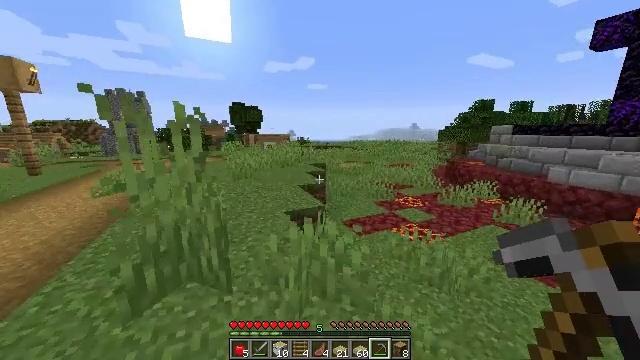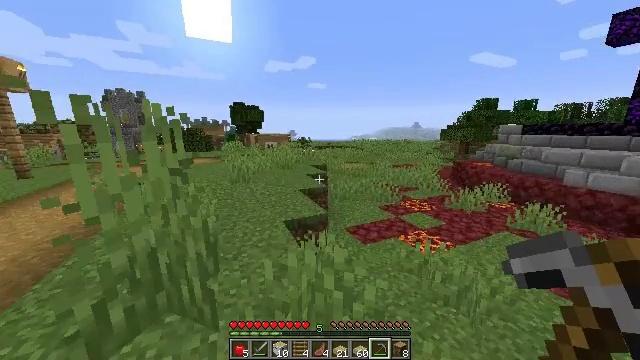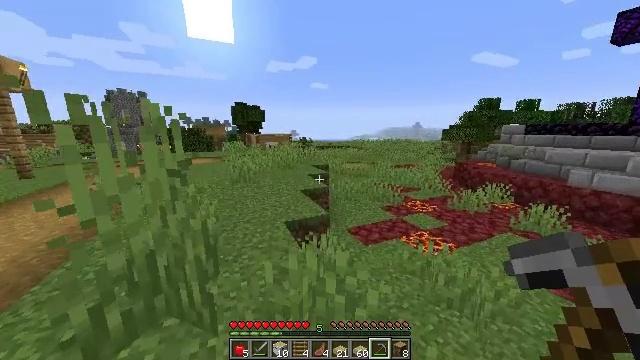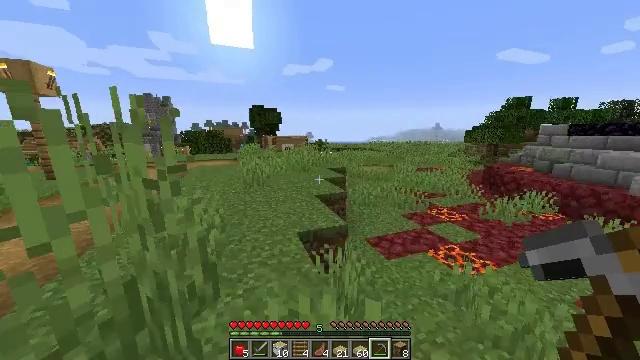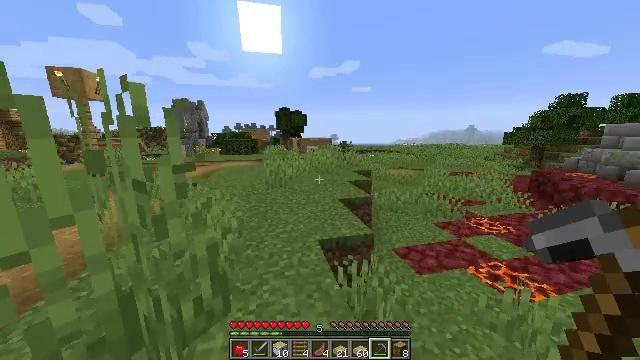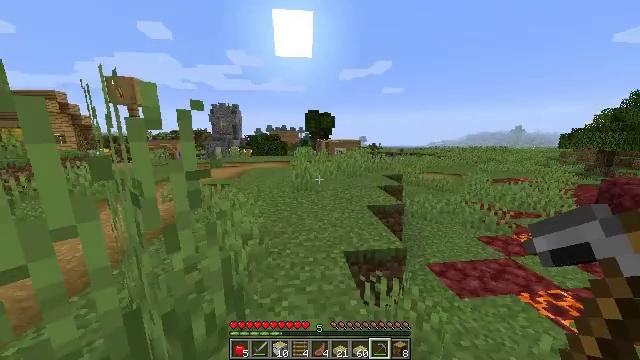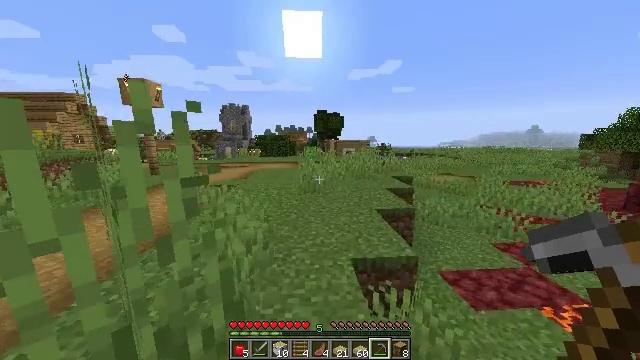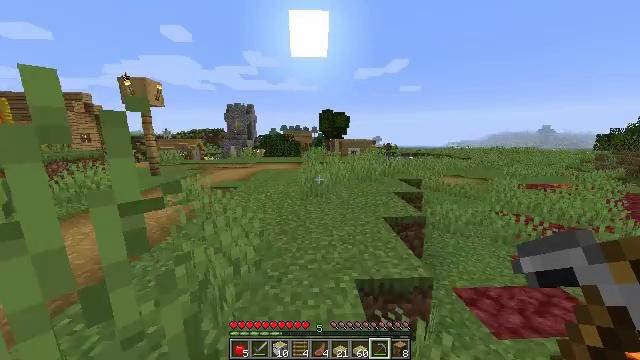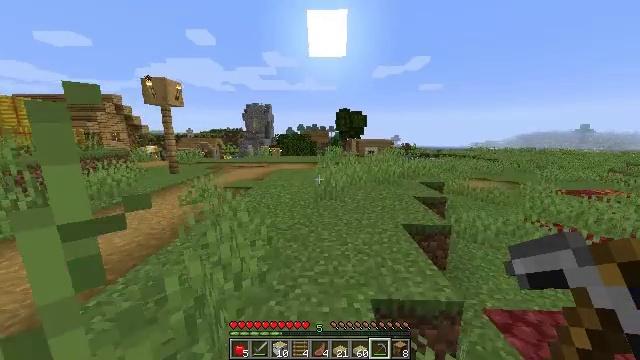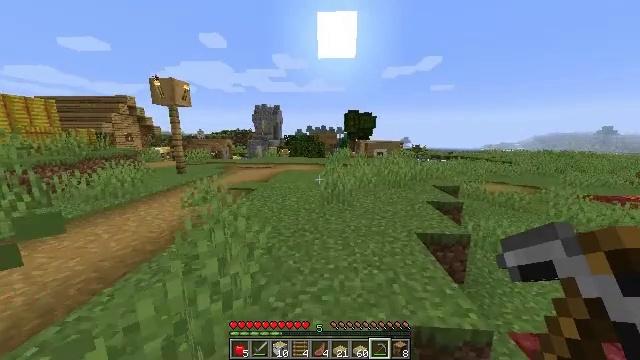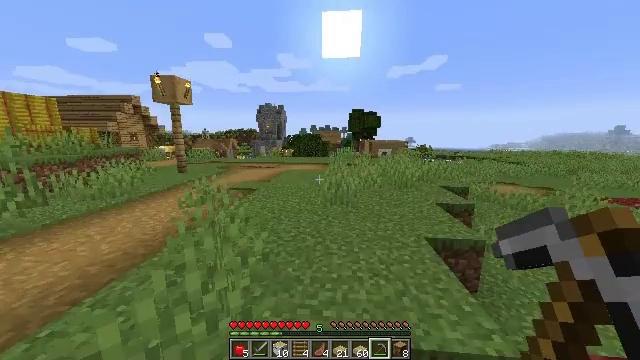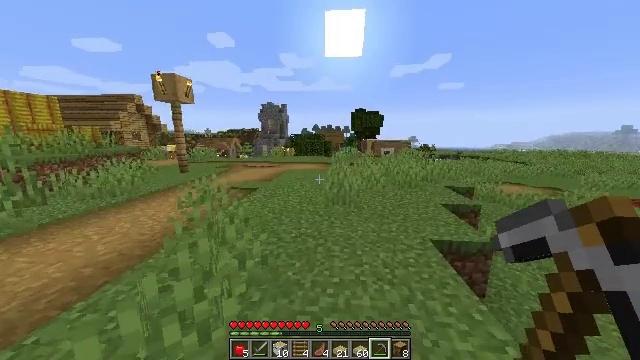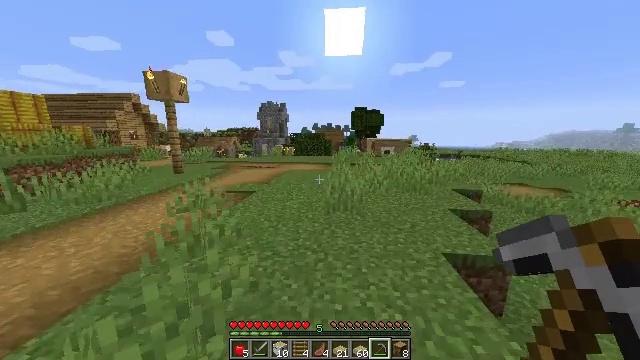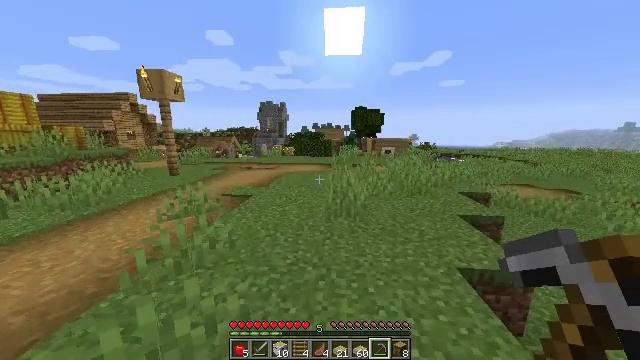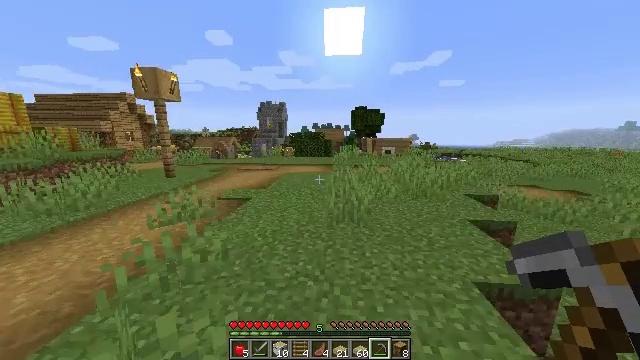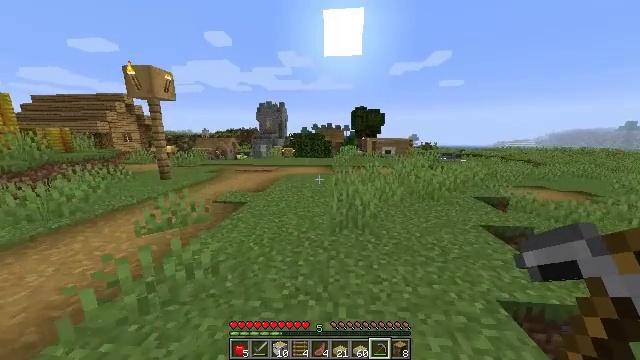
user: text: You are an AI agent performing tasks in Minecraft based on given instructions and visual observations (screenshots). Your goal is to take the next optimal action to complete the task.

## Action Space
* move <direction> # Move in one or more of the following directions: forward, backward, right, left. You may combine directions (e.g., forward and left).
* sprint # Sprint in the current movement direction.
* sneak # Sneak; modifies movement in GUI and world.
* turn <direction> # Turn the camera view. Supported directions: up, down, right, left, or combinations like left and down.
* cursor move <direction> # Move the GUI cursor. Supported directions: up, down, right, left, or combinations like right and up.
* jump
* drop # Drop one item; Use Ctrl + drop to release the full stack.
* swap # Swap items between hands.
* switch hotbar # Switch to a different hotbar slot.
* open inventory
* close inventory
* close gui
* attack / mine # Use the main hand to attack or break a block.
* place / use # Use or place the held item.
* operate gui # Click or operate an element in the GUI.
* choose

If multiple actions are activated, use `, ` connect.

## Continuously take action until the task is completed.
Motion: motion action
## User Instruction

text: Collect birch planks to craft a birch door.
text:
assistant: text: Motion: move forward, sprint
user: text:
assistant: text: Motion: move forward, sprint
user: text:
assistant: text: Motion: move forward, sprint, turn left
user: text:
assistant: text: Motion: move forward, sprint, turn left
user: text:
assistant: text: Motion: move forward, sprint, turn left
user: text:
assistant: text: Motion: move forward, sprint, turn left
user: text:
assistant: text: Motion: move forward, sprint, turn left
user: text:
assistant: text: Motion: move forward, sprint, turn left
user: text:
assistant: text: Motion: move forward, sprint, turn left
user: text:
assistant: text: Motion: move forward, sprint, turn left
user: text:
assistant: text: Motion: move forward, sprint
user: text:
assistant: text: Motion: move forward, sprint
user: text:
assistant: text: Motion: move forward, sprint
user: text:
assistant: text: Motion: move forward, sprint
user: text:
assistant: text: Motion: move forward, sprint
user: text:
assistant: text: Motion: move forward, sprint
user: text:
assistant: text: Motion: move forward, sprint
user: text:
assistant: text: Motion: move forward, sprint
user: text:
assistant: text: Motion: move forward, sprint
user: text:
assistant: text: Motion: move forward, sprint
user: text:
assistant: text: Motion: move forward, sprint
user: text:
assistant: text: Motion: move forward, sprint
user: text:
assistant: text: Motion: move forward, sprint
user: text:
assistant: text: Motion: move forward, sprint
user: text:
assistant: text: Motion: move forward, sprint, turn right
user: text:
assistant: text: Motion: move forward, sprint, turn right
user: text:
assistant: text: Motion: move forward, sprint, turn right
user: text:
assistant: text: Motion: move forward, sprint, turn right
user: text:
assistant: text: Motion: move forward, sprint, turn right
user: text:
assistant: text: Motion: move forward, sprint